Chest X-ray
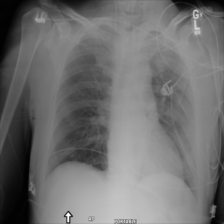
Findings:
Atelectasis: negative
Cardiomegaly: negative
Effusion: negative
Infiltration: negative
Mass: negative
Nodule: negative
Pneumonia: negative
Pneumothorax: negative
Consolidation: negative
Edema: negative
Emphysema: negative
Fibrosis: negative
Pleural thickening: negative
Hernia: negative